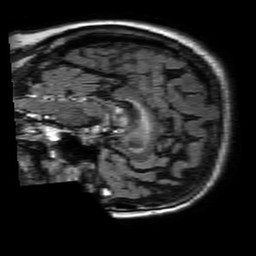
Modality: FLAIR
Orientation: sagittal
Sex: female
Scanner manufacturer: philips
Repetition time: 11 s
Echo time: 0.125 s